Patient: sex M, age 64
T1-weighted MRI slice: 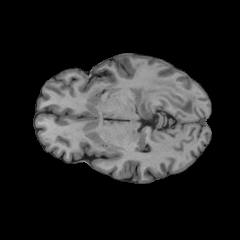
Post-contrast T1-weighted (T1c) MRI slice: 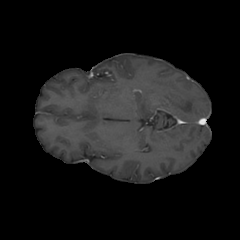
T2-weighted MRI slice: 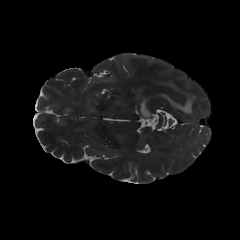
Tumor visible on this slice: yes
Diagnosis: Glioblastoma, IDH-wildtype
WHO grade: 4